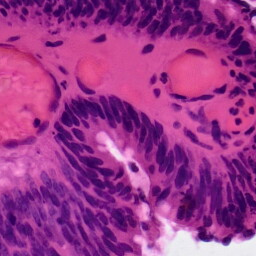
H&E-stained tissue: Colon